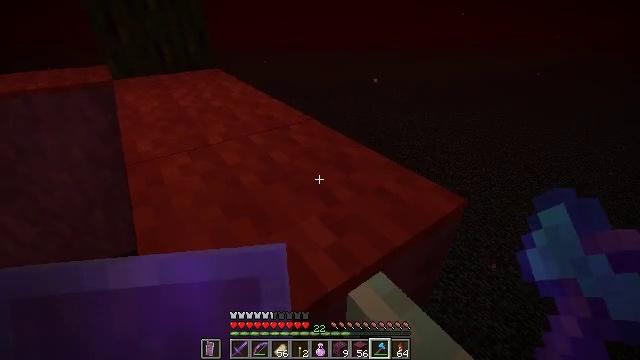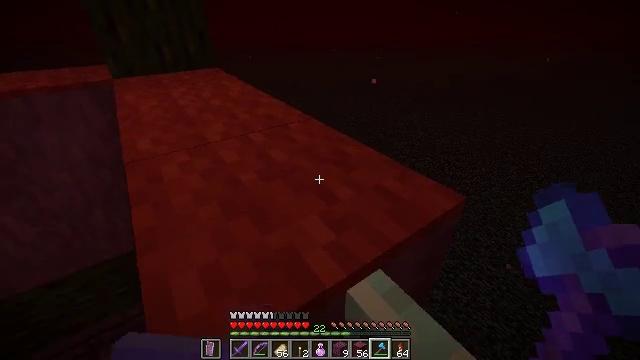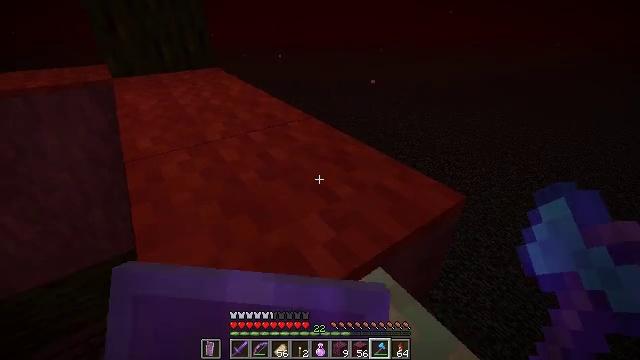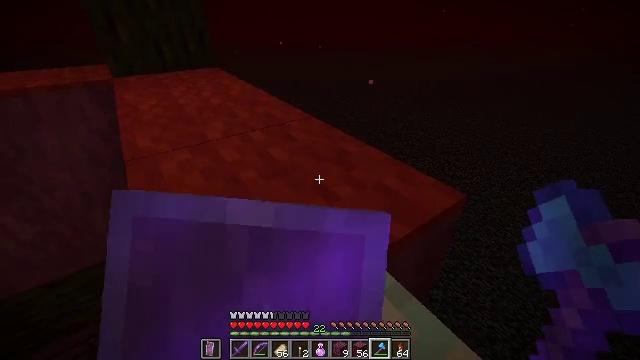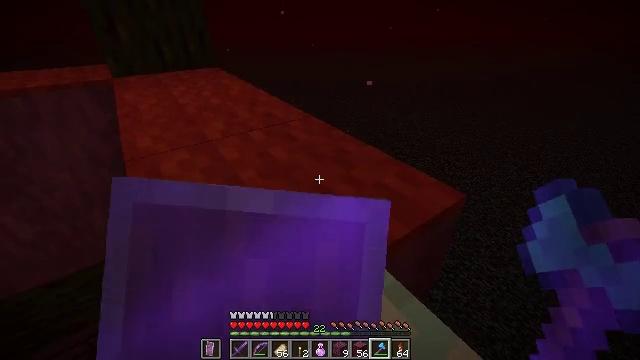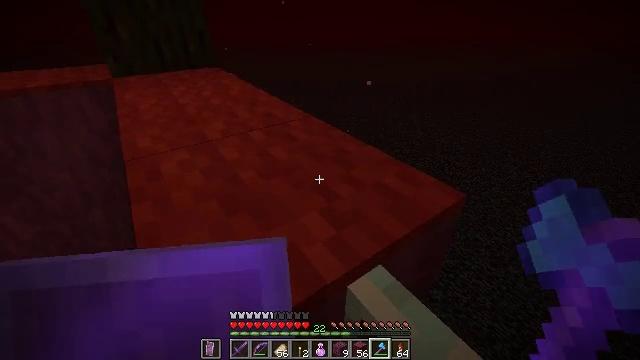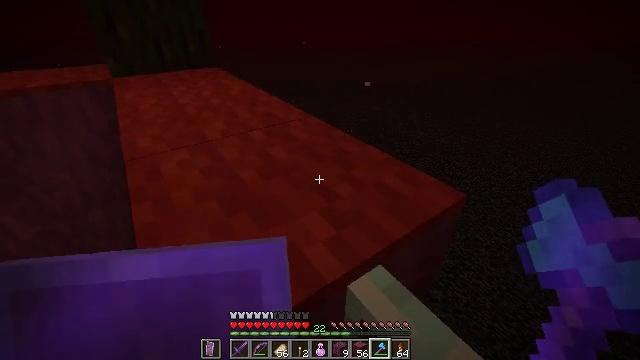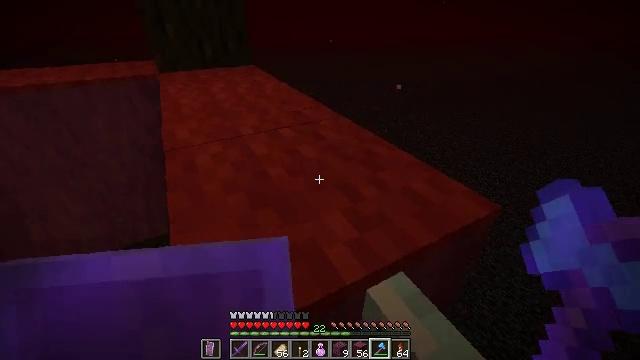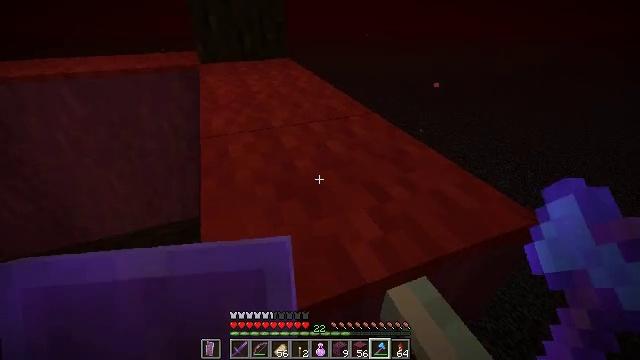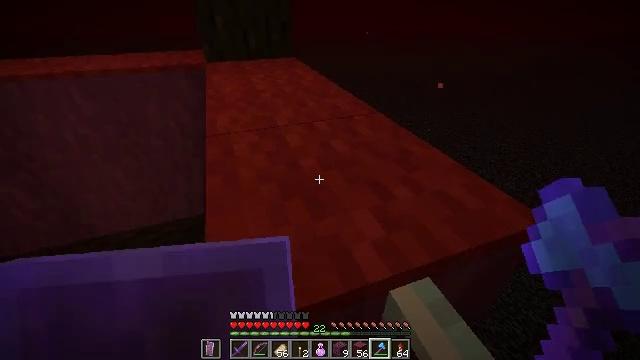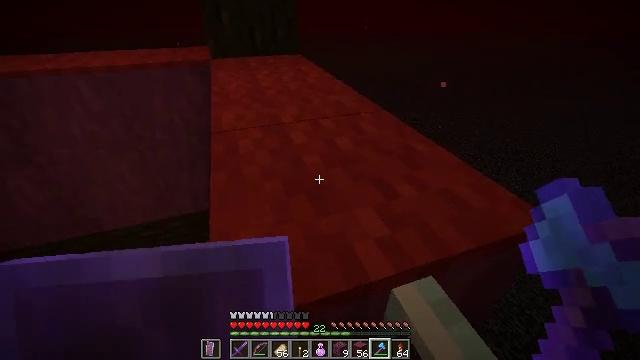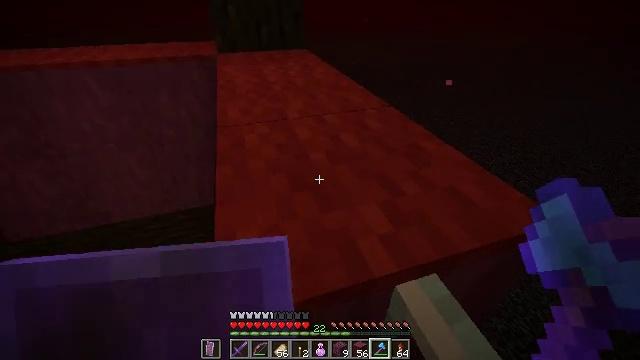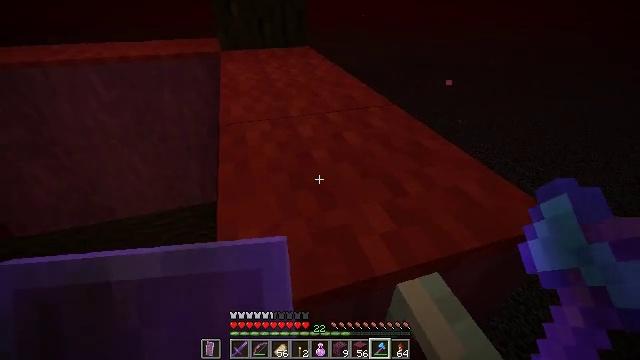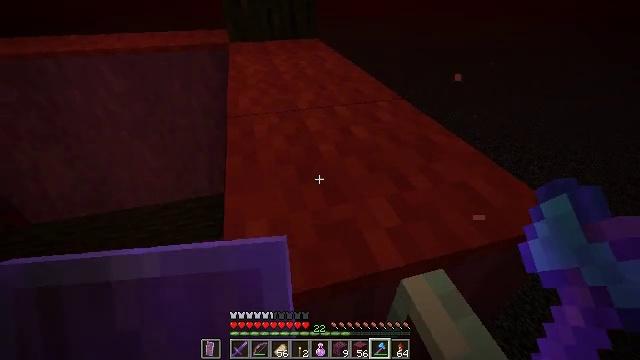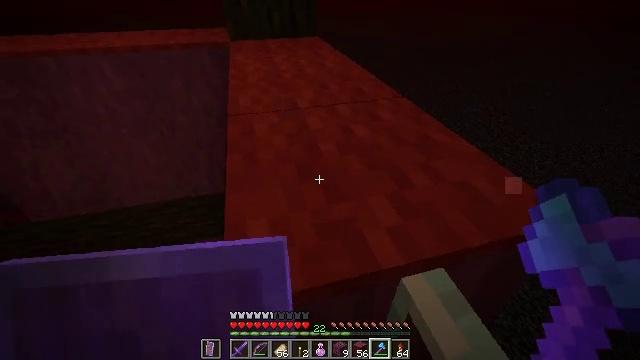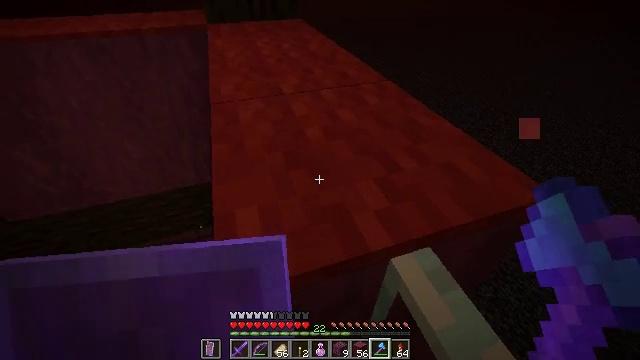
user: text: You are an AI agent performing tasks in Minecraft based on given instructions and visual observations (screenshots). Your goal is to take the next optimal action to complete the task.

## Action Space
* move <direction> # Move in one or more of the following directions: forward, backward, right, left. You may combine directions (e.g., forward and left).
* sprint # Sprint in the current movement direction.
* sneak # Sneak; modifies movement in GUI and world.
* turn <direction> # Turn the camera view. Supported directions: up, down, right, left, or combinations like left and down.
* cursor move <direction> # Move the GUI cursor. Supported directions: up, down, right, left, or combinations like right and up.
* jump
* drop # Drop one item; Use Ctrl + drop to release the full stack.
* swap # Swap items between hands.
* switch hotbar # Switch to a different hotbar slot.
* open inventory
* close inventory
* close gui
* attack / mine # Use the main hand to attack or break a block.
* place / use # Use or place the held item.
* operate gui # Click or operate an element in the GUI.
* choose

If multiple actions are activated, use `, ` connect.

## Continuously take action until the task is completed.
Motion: motion action
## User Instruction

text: Remove the red carpet to clear space.
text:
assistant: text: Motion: use / place
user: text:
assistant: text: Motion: use / place
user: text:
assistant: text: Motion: use / place
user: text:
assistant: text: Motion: use / place
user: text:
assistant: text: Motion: no_op
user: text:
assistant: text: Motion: no_op
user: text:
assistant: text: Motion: turn left
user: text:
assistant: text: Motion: turn left and down
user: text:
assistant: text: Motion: turn left
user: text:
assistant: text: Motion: turn left
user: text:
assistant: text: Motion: turn left
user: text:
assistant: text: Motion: no_op
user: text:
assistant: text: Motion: turn left and down
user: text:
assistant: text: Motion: no_op
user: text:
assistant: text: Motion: turn right and down
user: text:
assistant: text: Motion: no_op
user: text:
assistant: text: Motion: no_op
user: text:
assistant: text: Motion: no_op
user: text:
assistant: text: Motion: no_op
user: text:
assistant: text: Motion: turn left and down
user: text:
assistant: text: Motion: no_op
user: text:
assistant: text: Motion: turn left
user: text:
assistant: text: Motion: no_op
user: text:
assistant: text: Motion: no_op
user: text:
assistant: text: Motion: move forward
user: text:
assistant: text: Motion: move forward
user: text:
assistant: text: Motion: move forward
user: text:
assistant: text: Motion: turn down
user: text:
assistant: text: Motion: turn right and down
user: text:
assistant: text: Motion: turn down